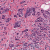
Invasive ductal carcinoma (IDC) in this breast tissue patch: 1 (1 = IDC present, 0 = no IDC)